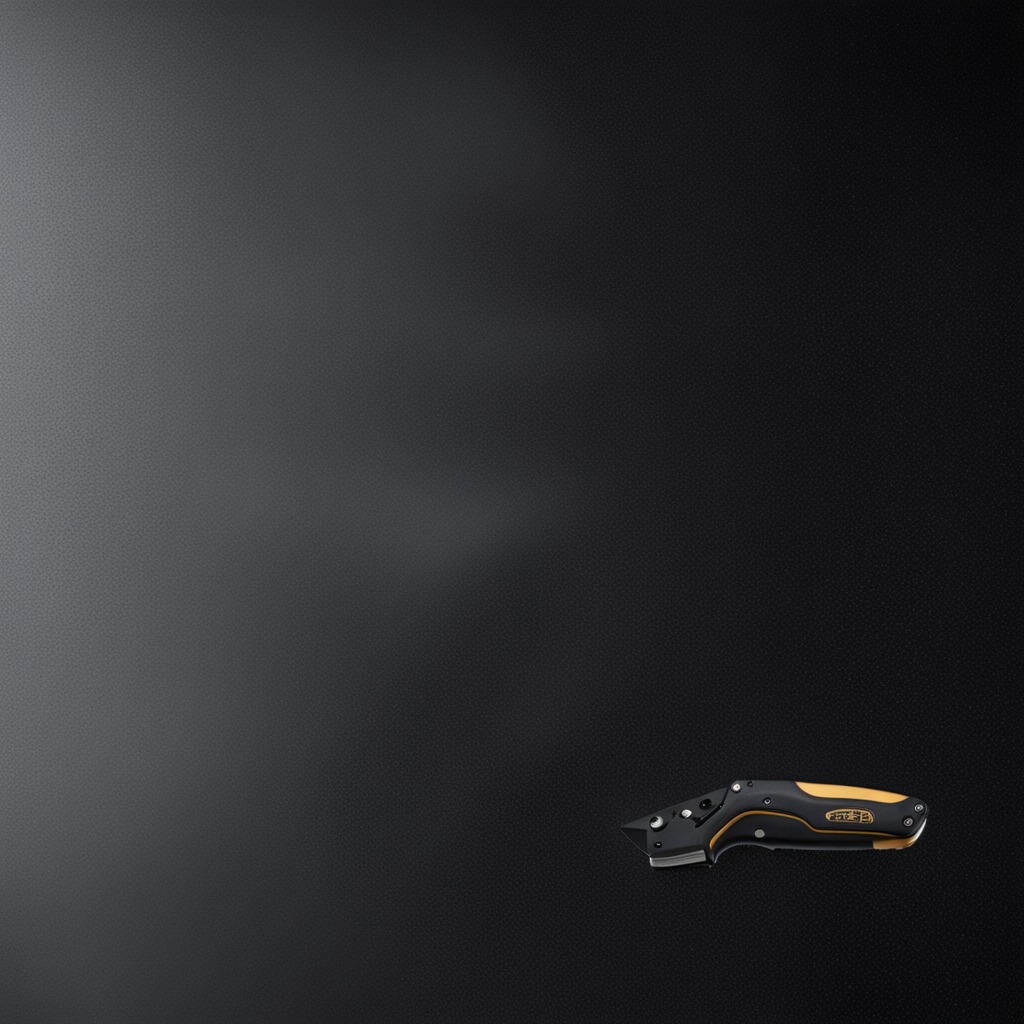
A utility knife lies on the clean granite tabletop covered with a black rubber mat inside a workshop under bright overhead lighting crisp shadows high clarity worn but beneath the mat